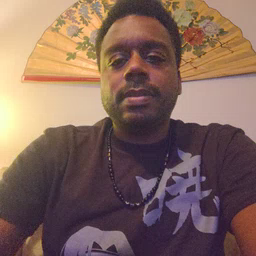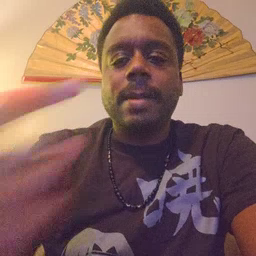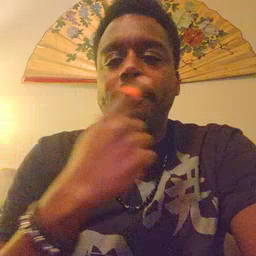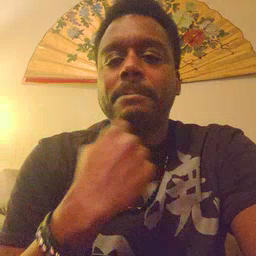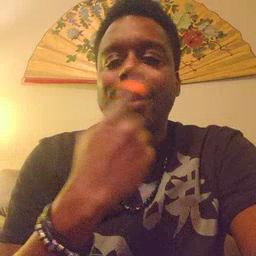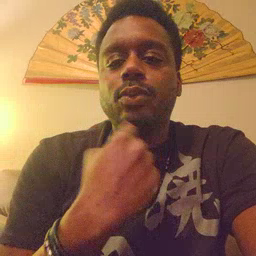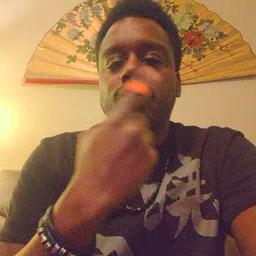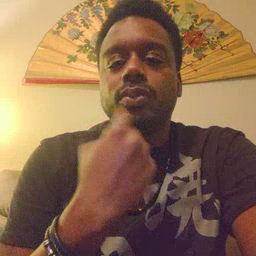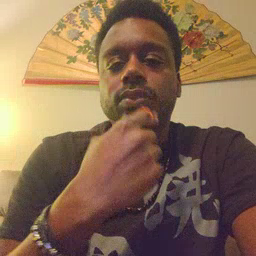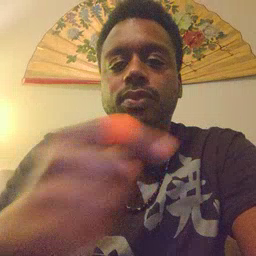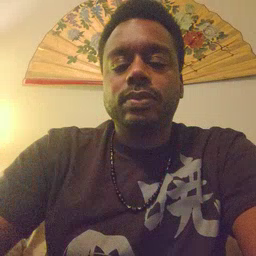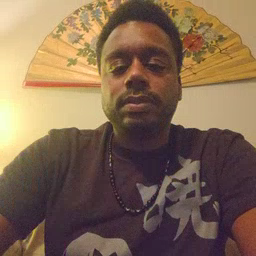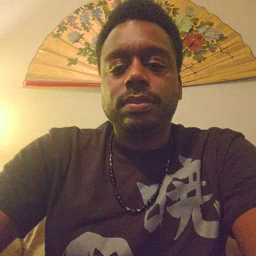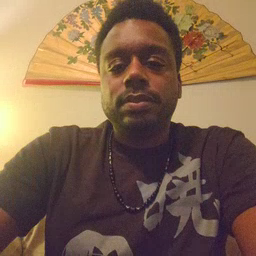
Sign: mouth